Interaction volume radius: 5 \u00c5
Interaction volume height: 10 \u00c5
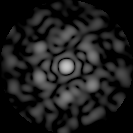
Disorder parameter: 0.6181